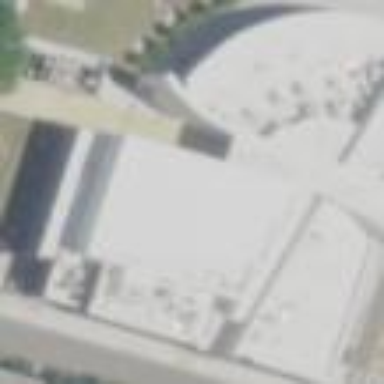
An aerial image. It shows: Arts center housed in building.